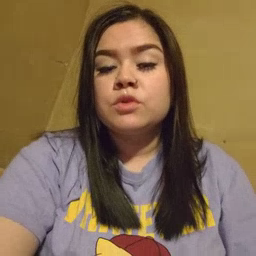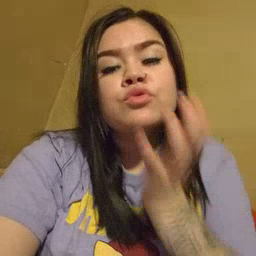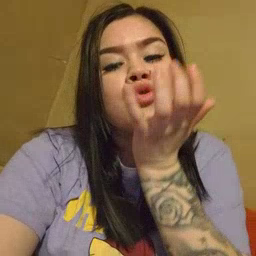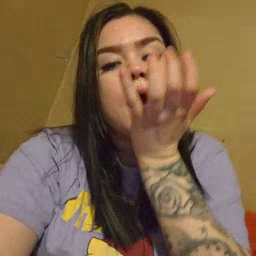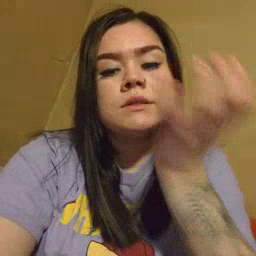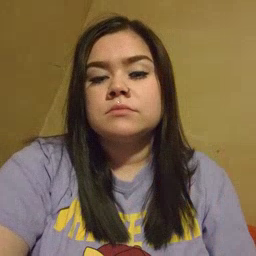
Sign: grass